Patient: sex F, age 77
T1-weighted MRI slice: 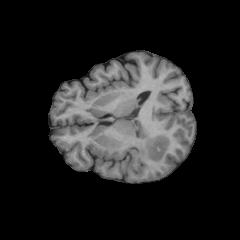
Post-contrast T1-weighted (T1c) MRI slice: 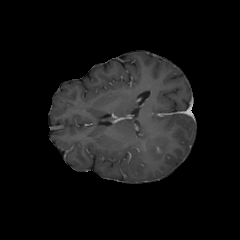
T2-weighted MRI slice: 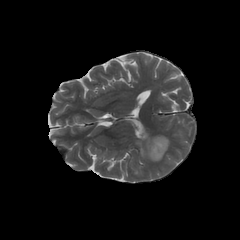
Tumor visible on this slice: yes
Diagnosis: Glioblastoma, IDH-wildtype
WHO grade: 4